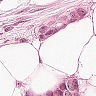
Metastatic tissue present: yes